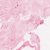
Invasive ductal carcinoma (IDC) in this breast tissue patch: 0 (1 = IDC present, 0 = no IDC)